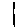
Label: line